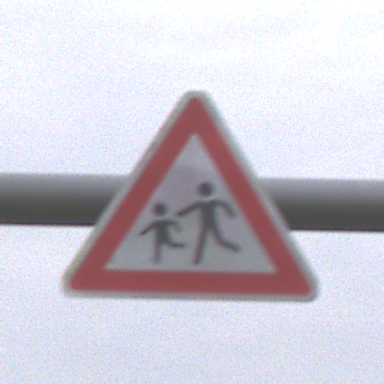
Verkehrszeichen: KinderRechts
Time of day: Midday
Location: Outdoor (Suburban)
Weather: Overcast
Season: NotSpecified
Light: Natural